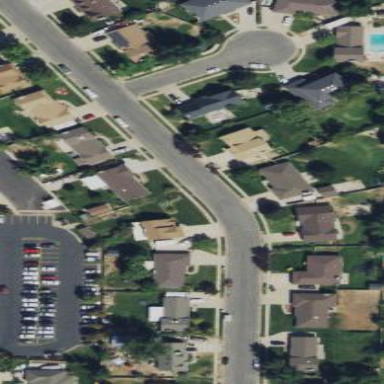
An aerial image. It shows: Sidewalk along the footway.